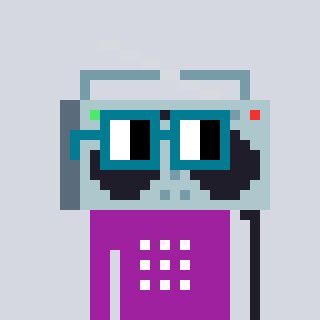
a pixel art character with square dark green glasses, a boombox-shaped head and a magenta-colored body on a cool background